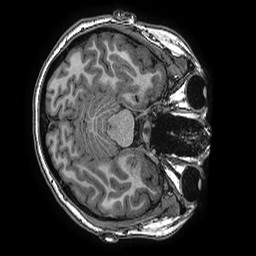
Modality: T1w
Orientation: axial
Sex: female
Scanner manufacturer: ge
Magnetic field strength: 3 T
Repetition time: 0.0077 s
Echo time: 0.003436 s